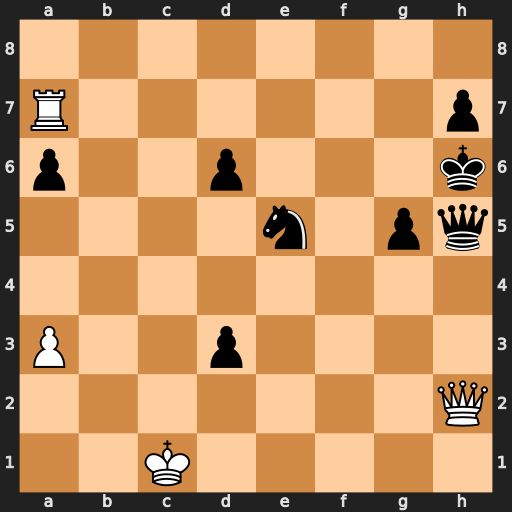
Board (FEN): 8/R6p/p2p3k/4n1pq/8/P2p4/7Q/2K5
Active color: w
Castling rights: -
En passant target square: -
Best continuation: Rxh7+ Kxh7 Qxh5+